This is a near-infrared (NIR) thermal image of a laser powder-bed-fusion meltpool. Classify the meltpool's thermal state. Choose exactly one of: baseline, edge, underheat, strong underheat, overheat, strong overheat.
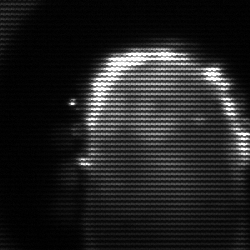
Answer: baseline